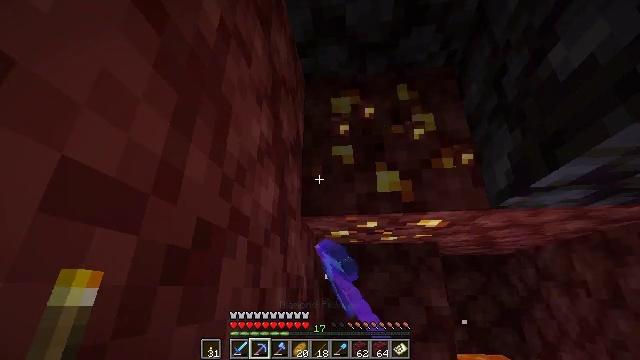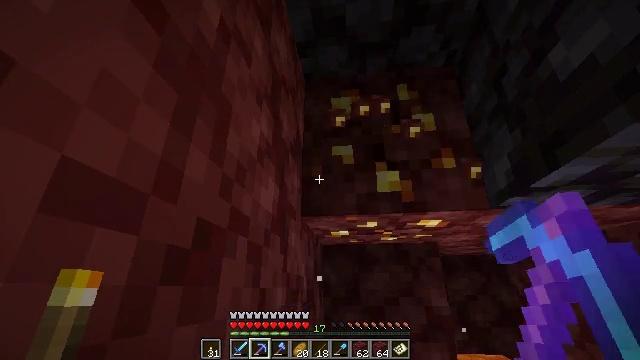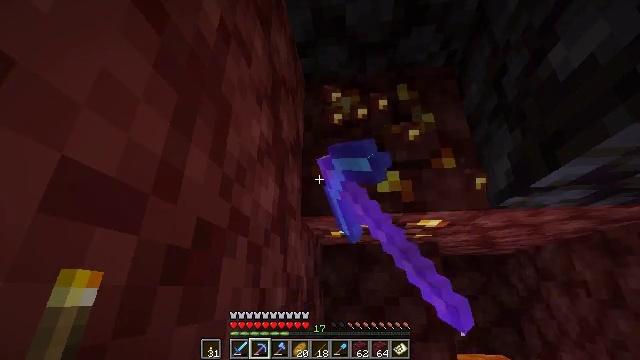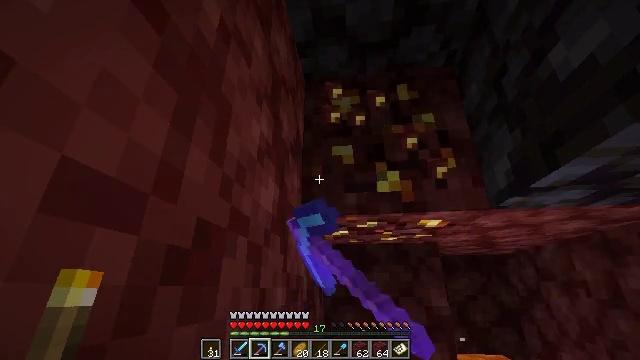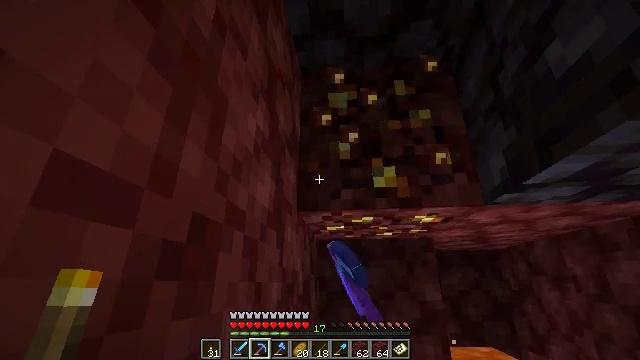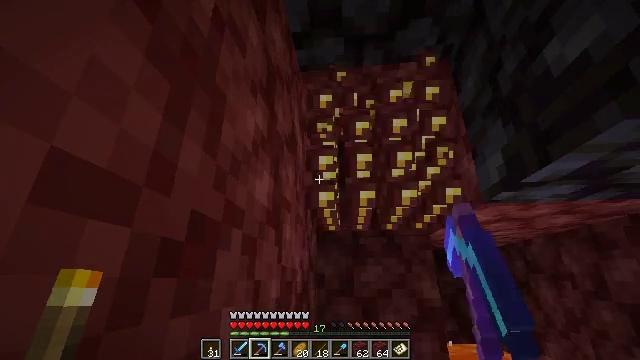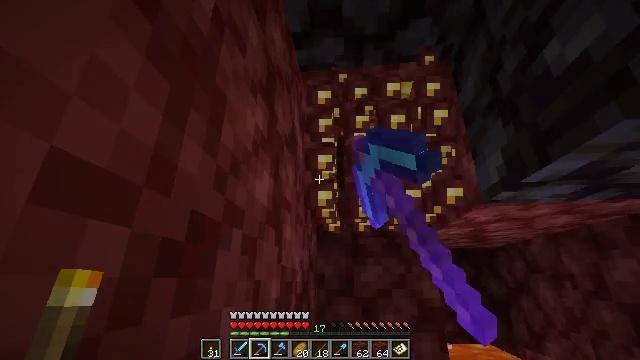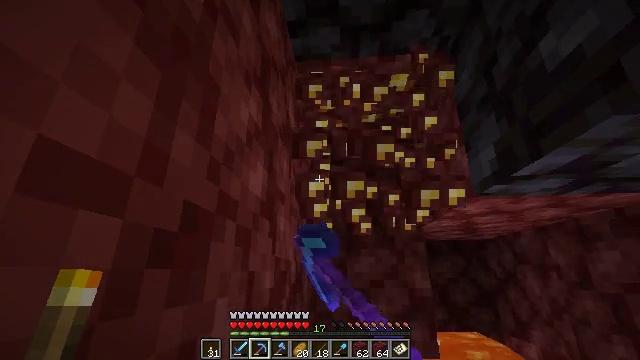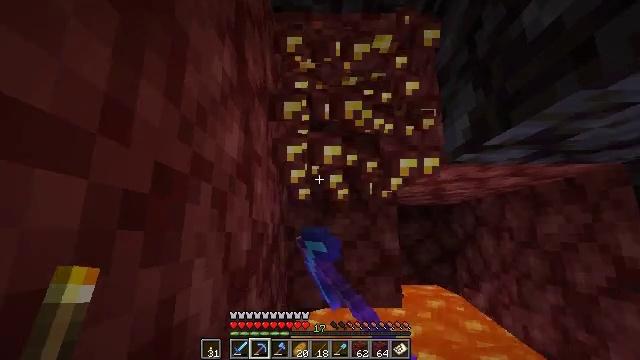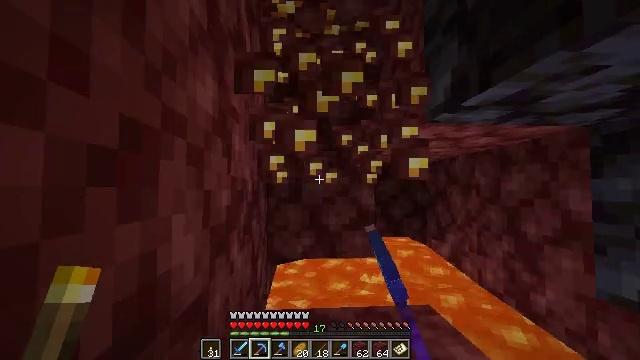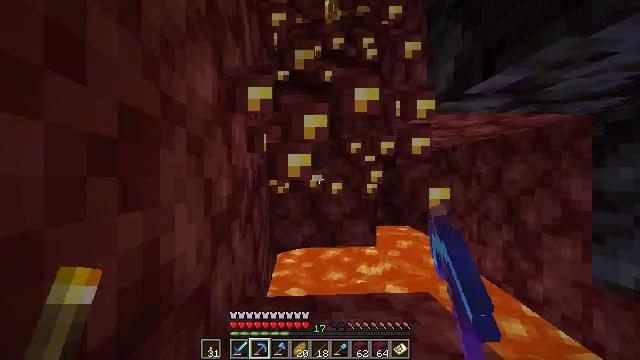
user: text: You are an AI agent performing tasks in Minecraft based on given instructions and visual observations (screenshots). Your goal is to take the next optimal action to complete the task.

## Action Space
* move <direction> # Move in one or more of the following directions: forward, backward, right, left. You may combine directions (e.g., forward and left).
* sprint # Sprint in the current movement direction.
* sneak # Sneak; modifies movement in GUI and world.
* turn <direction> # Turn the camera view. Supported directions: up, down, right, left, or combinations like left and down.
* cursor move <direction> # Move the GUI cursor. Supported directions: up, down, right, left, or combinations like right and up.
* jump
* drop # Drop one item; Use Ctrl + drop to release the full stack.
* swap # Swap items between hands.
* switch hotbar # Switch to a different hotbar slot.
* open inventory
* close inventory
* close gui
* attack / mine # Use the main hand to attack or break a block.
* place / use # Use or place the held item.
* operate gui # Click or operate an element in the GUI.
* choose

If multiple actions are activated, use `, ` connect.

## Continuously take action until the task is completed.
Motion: motion action
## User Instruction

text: Collect nether gold ore blocks.
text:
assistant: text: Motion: attack / mine
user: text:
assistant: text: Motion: attack / mine
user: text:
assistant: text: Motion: attack / mine
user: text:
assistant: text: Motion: turn down, attack / mine
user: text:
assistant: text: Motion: attack / mine
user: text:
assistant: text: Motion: attack / mine
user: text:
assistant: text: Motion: turn right and down
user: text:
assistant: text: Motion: turn right and down
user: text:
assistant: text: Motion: turn right and down
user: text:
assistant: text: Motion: turn down
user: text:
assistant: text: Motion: no_op